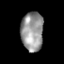
Tissue: skin
Cell type: Epithelial cells
Senescence score: 0.2613
Nuclear area (px): 857
Mean DAPI intensity: 150.553